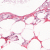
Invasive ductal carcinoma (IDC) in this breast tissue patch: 0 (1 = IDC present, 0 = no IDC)